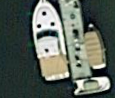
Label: Civil_yacht